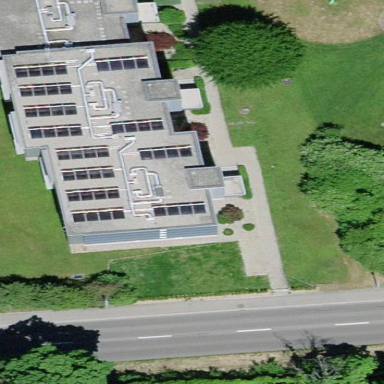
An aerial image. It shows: Residential building.